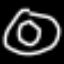
Label: donut